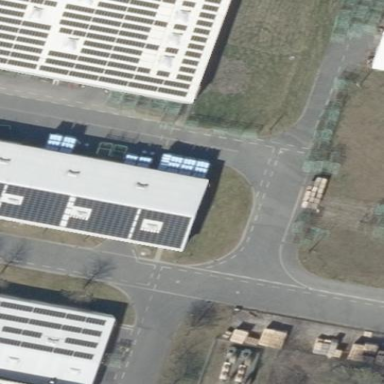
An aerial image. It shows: Industrial building.